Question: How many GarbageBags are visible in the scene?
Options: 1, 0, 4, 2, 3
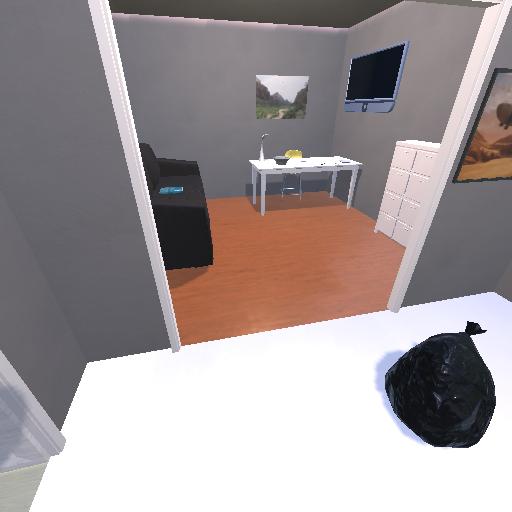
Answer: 1